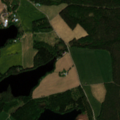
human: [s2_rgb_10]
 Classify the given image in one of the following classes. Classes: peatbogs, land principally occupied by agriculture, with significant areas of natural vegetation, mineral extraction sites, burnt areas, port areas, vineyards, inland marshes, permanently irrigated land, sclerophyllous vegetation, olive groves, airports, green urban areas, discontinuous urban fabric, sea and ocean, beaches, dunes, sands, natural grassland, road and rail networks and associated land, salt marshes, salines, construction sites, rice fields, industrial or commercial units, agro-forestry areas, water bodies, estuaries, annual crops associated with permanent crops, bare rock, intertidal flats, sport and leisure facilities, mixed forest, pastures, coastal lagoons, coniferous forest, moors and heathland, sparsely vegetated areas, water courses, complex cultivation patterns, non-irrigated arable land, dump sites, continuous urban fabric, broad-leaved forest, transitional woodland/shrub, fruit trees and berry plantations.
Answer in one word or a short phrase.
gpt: land principally occupied by agriculture, with significant areas of natural vegetation, coniferous forest, mixed forest, water bodies